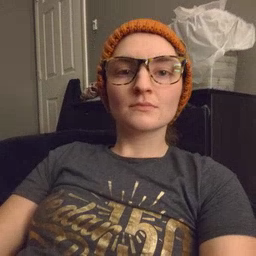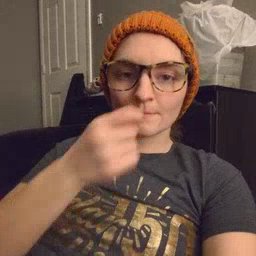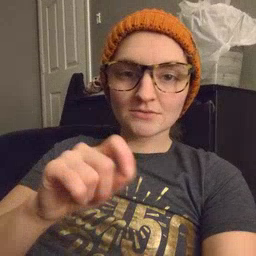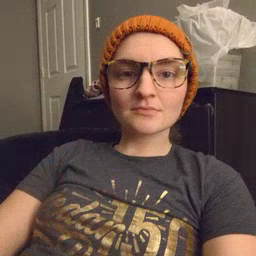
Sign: pen